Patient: sex M, age 51
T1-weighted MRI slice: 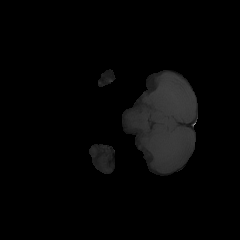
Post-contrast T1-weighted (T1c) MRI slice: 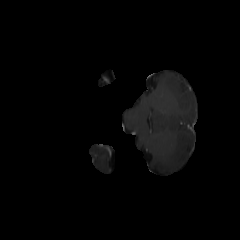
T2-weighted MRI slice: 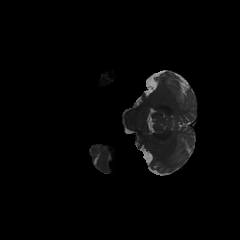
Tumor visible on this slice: no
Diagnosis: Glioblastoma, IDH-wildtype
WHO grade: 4